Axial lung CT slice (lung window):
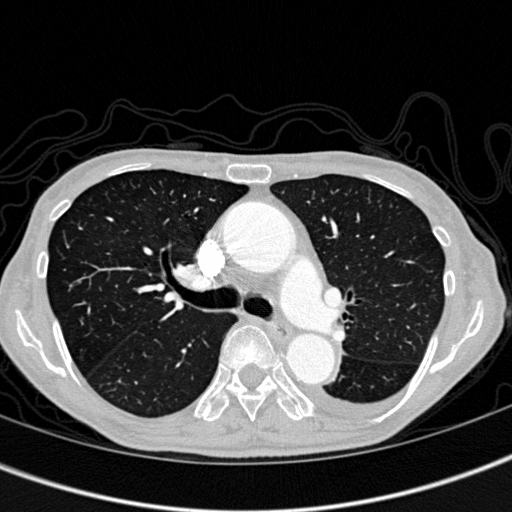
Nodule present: no